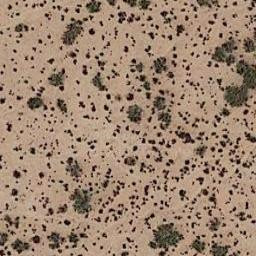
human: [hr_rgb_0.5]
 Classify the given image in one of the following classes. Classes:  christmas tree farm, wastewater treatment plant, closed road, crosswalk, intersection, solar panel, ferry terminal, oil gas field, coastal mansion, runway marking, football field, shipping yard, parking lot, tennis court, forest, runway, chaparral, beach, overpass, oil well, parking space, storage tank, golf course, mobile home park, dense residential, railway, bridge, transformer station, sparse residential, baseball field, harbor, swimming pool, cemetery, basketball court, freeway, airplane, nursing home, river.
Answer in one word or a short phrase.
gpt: chaparral